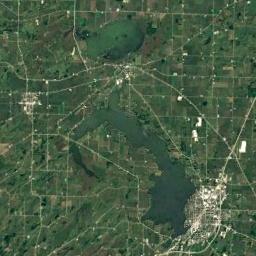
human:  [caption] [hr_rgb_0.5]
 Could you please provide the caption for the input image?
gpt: There are many roads of different lengths around the lake .

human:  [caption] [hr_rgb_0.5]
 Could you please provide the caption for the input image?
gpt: The two lakes lie in farmland and the water is deep green .

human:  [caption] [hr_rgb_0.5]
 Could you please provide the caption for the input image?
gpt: The lake is shaped like a fish .

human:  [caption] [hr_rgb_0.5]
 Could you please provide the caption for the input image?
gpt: An irregular shape and an approximately circular blue lake surrounded by green and yellow-brown fields .

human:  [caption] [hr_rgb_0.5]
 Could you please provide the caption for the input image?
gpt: There are two lakes with many green farmlands around .